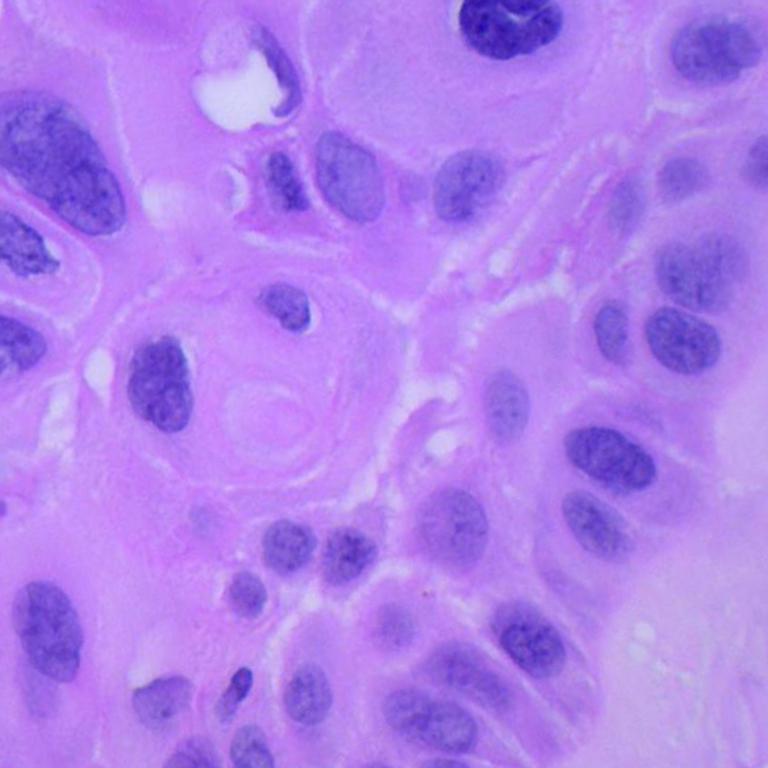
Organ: lung
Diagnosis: squamous carcinomas